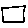
Label: square